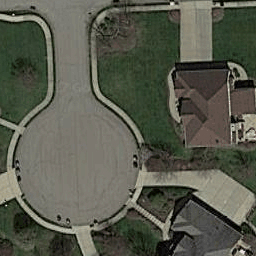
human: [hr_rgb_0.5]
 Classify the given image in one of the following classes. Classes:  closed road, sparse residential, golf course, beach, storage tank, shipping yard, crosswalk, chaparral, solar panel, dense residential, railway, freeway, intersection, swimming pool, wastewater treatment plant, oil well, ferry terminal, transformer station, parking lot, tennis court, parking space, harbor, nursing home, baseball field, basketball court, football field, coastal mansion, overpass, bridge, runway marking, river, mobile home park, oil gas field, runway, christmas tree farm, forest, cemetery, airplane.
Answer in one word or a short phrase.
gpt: closed road